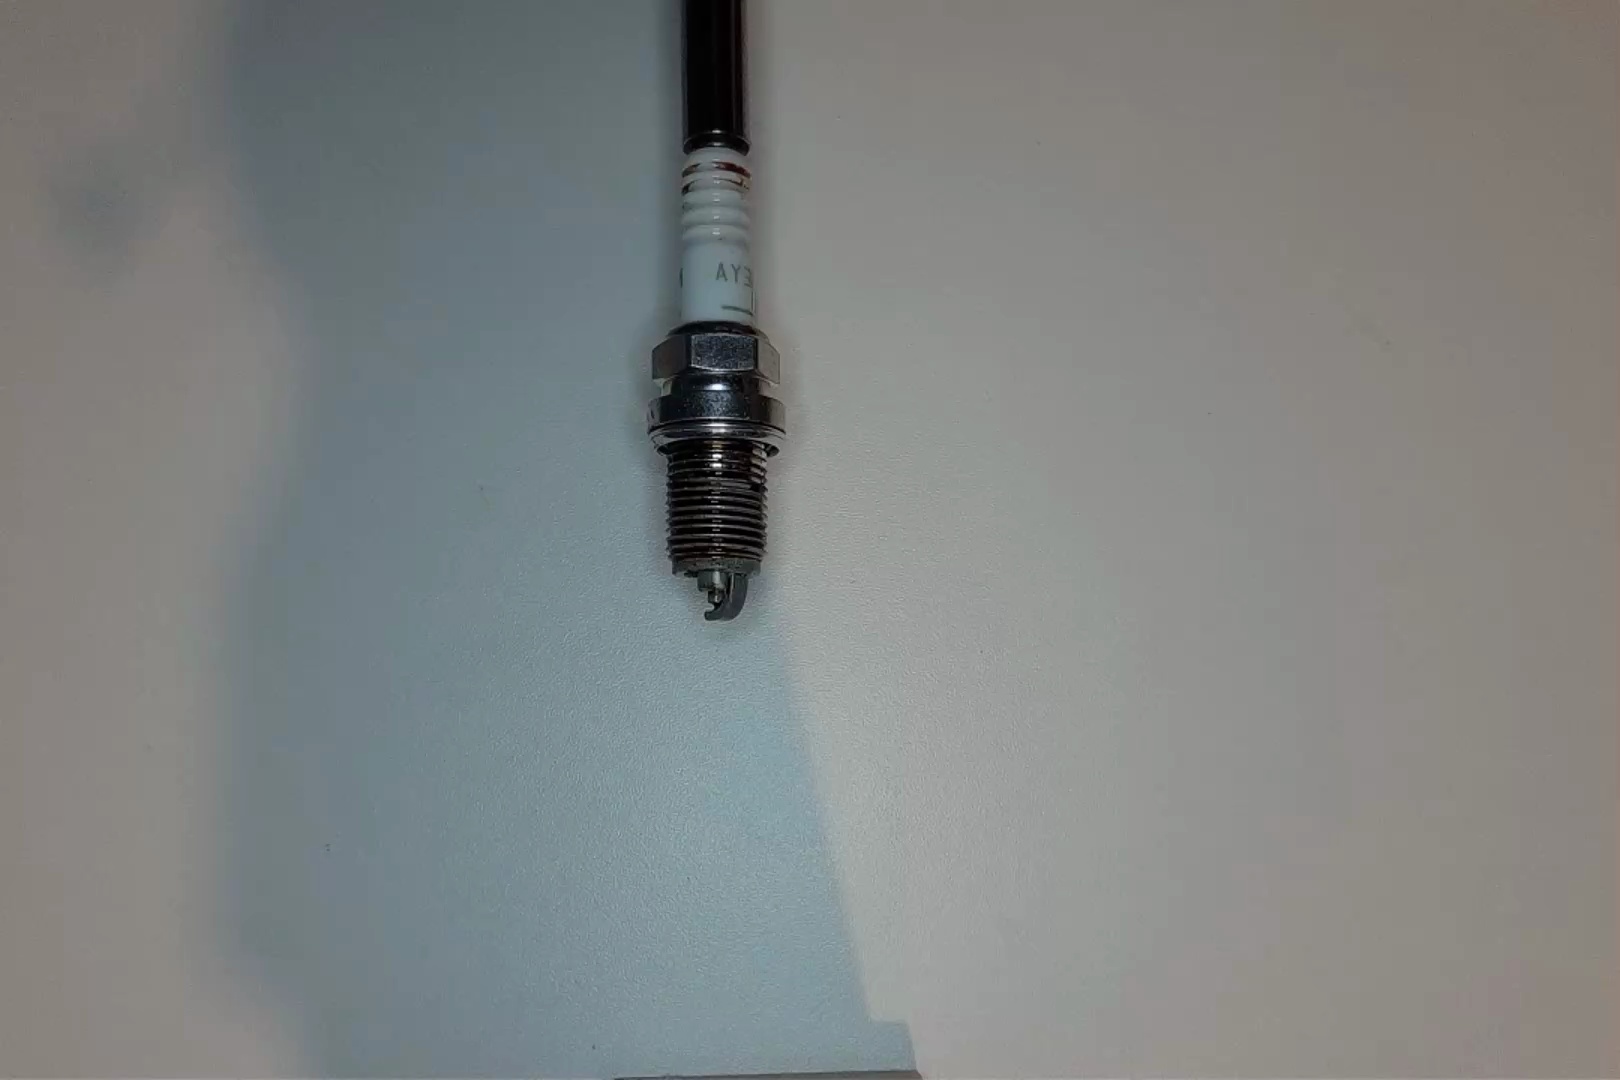
Label: anomaly